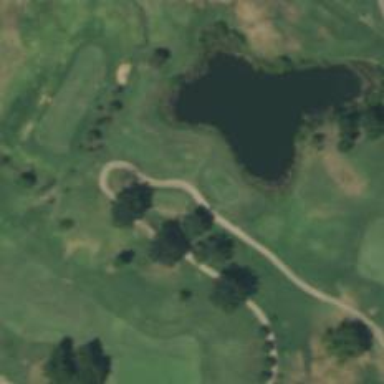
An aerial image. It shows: Path for both road and golf.